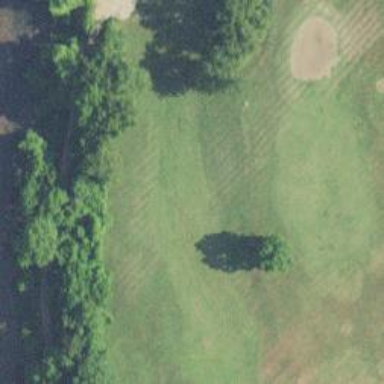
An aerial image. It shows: Golf fairway surrounded by grass.